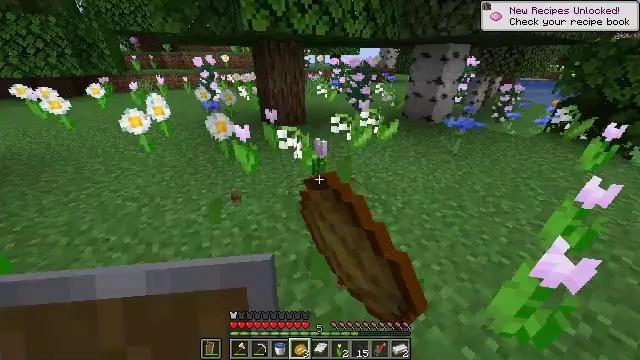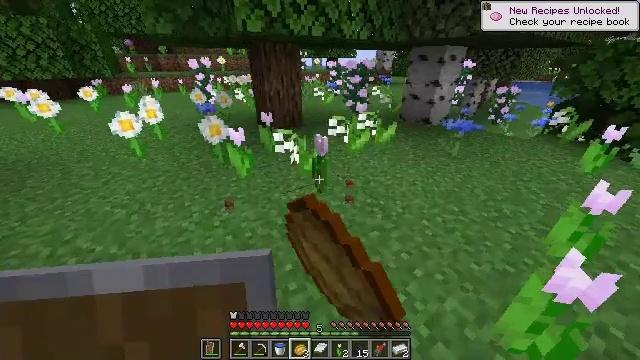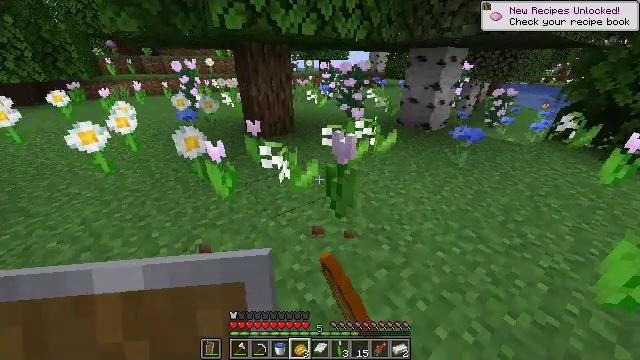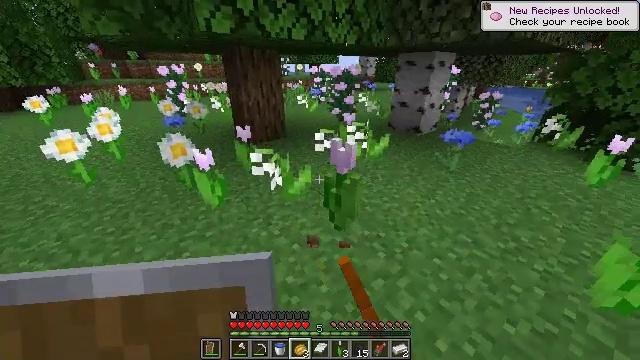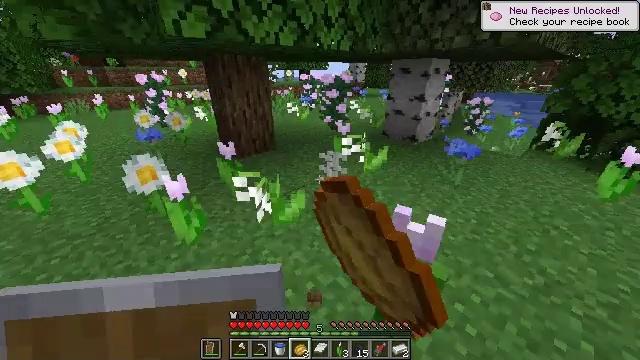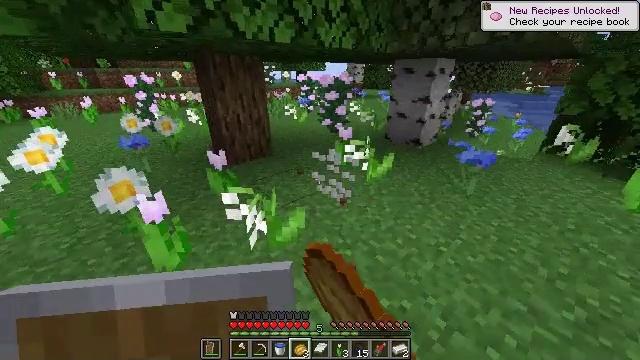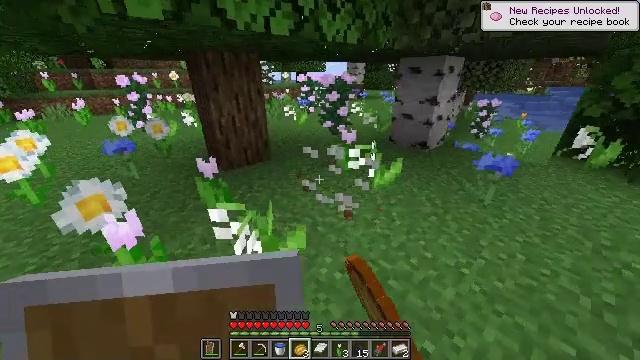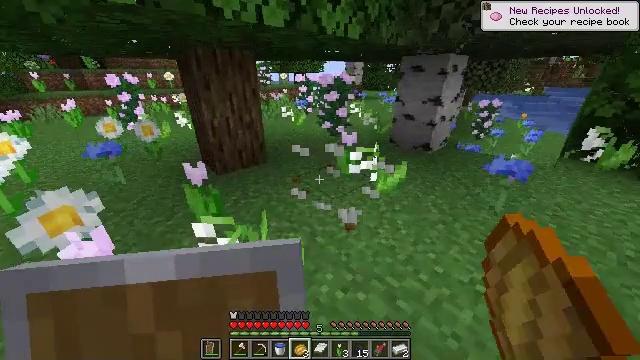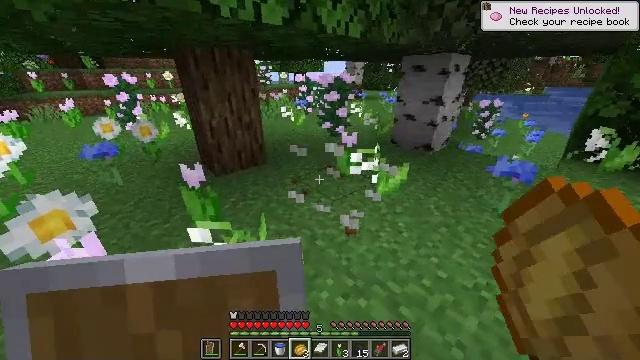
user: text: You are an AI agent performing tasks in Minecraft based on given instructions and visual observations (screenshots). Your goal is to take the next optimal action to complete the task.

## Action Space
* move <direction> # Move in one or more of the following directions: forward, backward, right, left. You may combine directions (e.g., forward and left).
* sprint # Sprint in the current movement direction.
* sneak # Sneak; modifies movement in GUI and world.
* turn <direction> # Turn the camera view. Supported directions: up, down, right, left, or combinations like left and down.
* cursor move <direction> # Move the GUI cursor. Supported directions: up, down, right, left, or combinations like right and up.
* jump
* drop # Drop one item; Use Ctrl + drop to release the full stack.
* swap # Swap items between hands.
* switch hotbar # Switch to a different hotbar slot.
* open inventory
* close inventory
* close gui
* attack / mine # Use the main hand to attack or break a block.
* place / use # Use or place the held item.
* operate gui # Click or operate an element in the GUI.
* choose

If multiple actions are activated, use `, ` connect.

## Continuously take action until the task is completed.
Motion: motion action
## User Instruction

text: Collect the lily of the valley from the ground.
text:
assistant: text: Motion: move forward, sprint, attack / mine
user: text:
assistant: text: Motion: move forward, sprint, turn right, attack / mine
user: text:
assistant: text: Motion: move forward, sprint, turn right, attack / mine
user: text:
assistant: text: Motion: move forward, sprint, turn right and up, attack / mine
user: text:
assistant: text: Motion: move forward, sprint, attack / mine
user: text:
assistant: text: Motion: move forward, sprint, attack / mine
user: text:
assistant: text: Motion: move forward, sprint, attack / mine
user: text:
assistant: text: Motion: move forward, sprint, attack / mine
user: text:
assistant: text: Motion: sprint, attack / mine